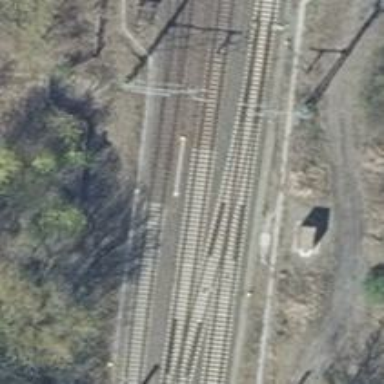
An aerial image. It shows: Railway track.